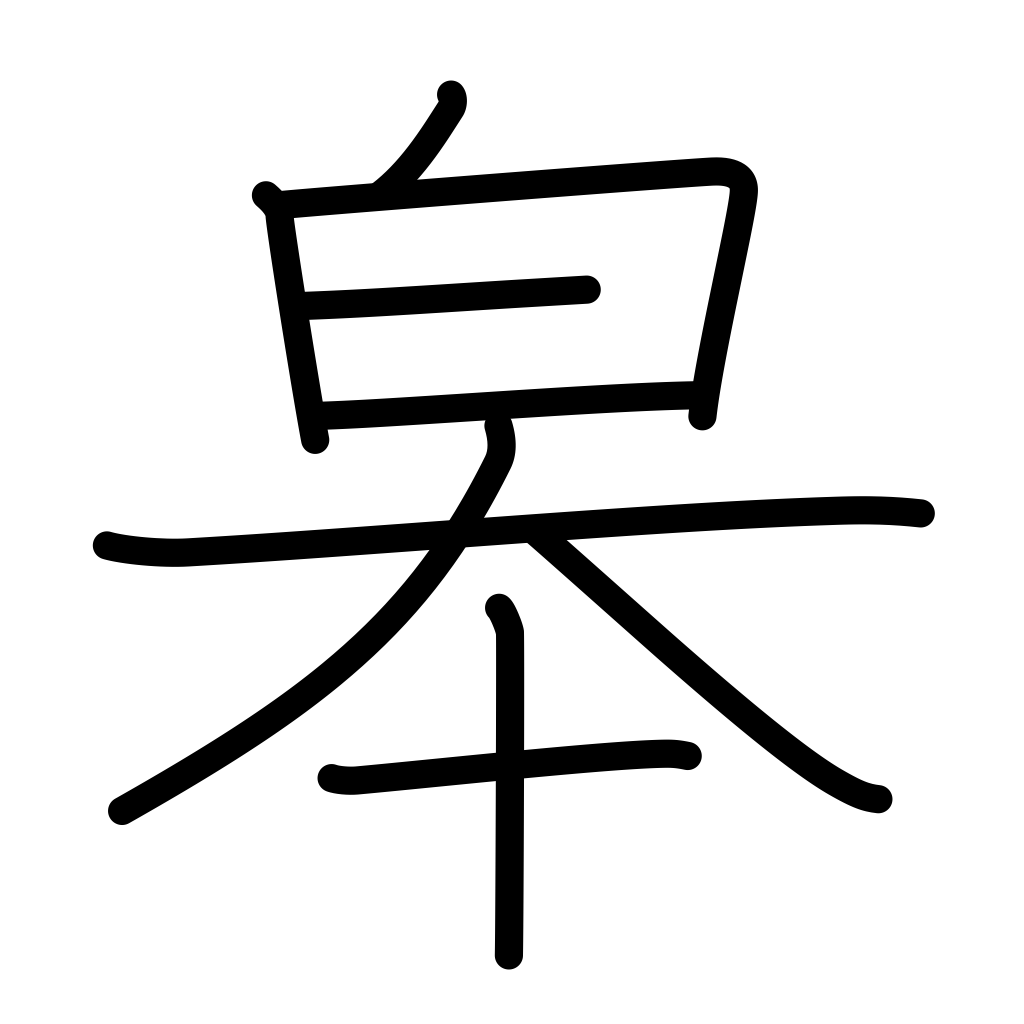
Meaning: the high land along a river